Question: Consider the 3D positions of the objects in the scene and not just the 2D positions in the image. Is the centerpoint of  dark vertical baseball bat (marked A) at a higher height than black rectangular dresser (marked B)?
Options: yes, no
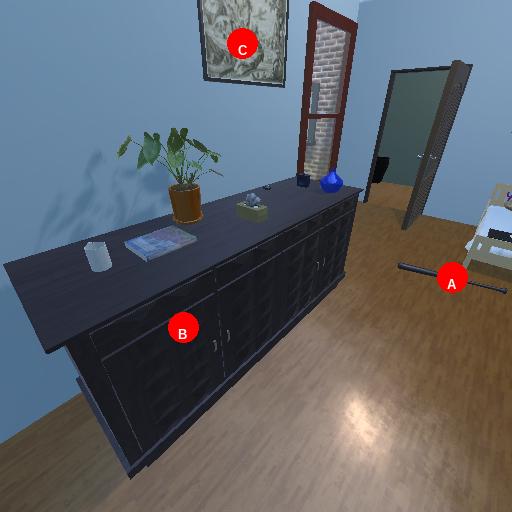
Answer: yes